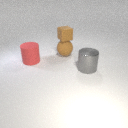
large gray metal cylinder to the right of large brown rubber sphere